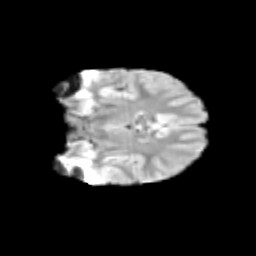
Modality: T2w
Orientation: coronal
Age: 10
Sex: female
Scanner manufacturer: siemens
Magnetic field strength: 3 T
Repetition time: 3.8 s
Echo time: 0.07 s